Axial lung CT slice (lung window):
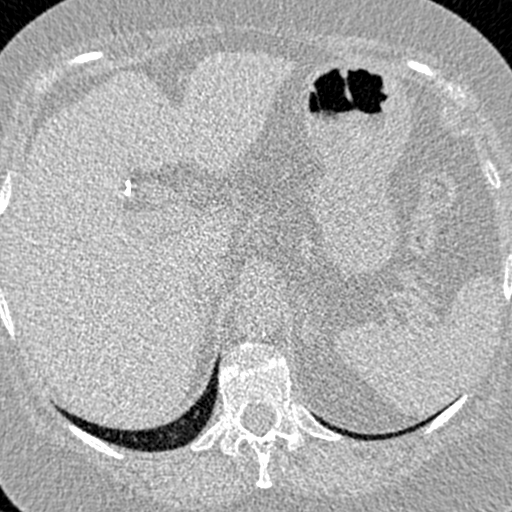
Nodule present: no